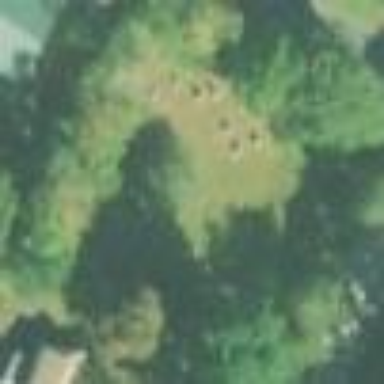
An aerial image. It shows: Private cemetery with landuse designation.